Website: walmart
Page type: customer-info-address
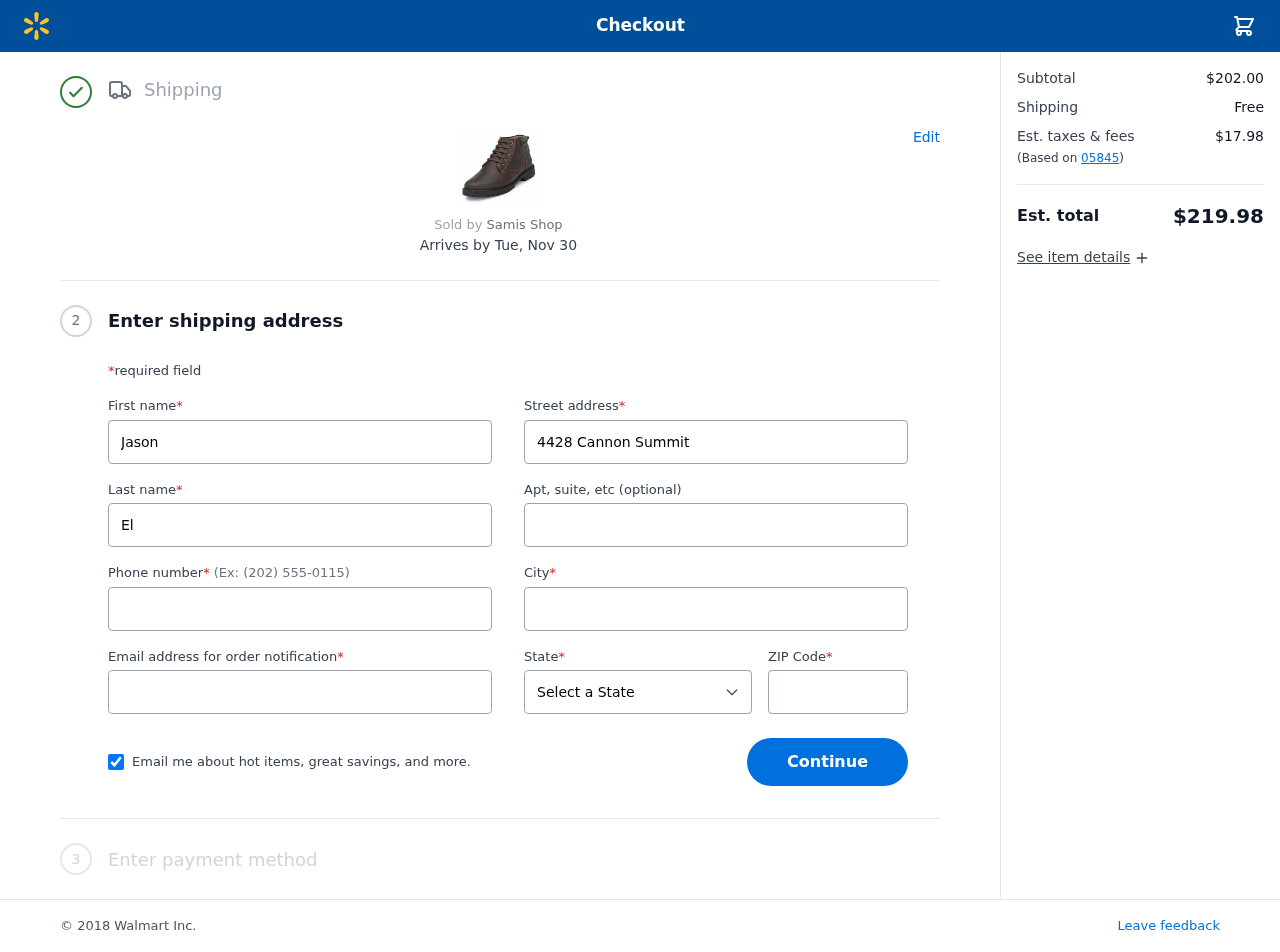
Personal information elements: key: PII_CITY
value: Sextonview
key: PII_EMAIL
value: jason.ellis@gmail.com
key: PII_FIRSTNAME
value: Jason
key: PII_LASTNAME
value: Ellis
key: PII_PHONE
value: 9264522416
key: PII_POSTCODE
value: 05845
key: PII_STATE
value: New Mexico
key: PII_STREET
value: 4428 Cannon Summit
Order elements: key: ORDER_DELIVERY_DATE
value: Tue, Nov 30
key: ORDER_SUBTOTAL
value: $202.00
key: ORDER_SHIPPING_COST
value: Free
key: ORDER_TAX
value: $17.98
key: ORDER_TOTAL
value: $219.98